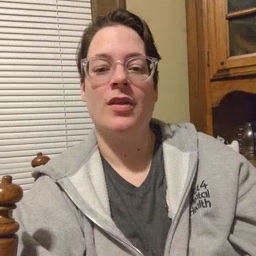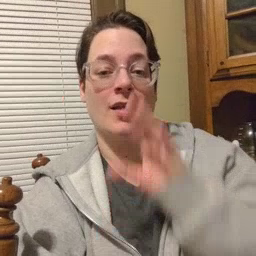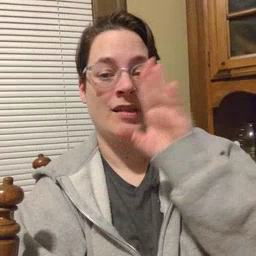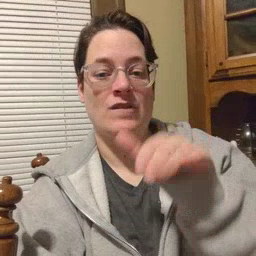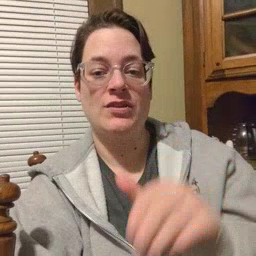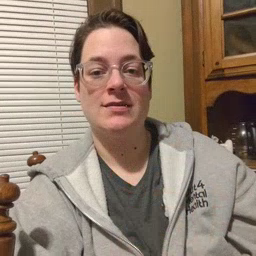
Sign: elephant